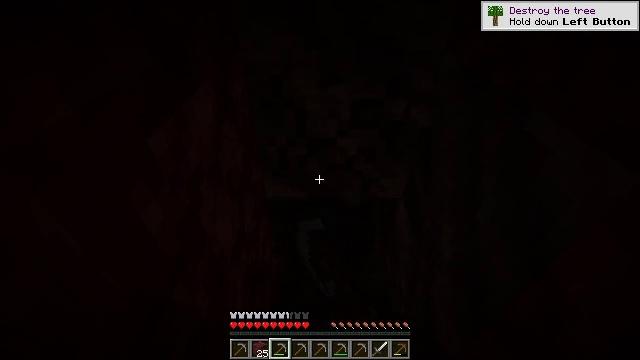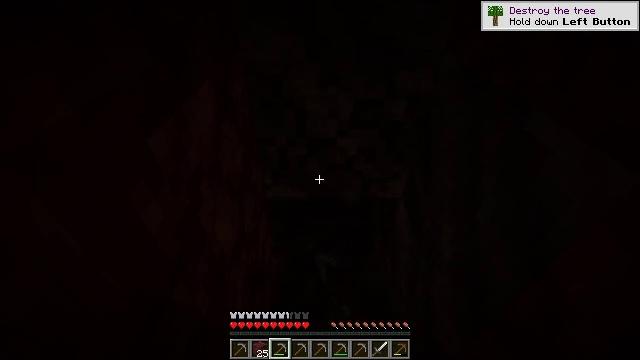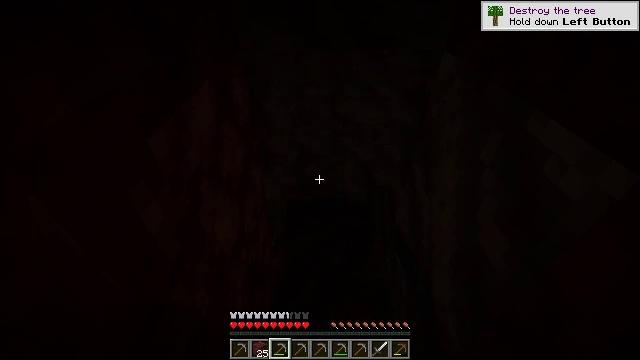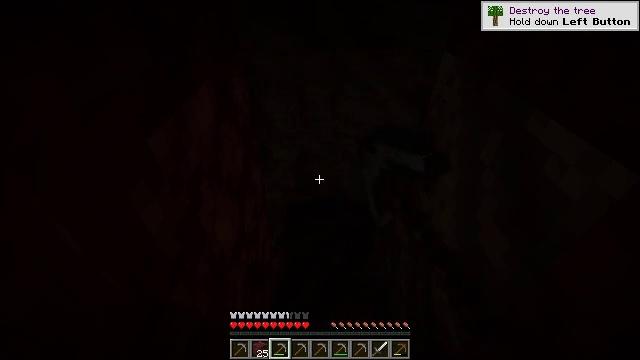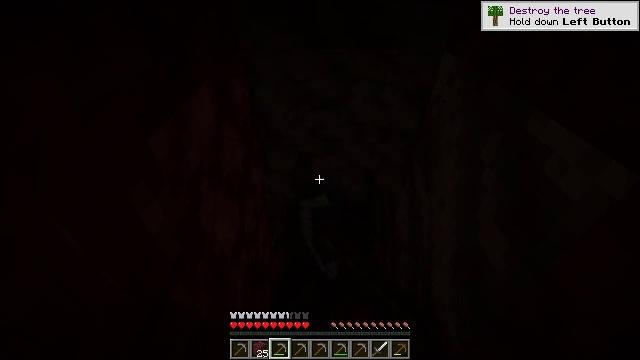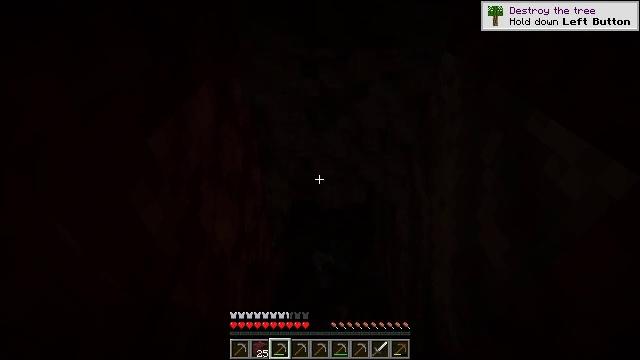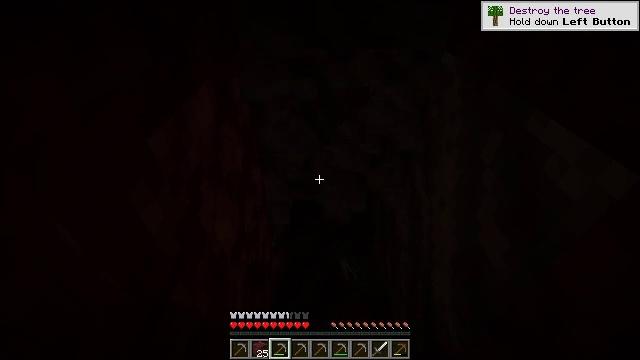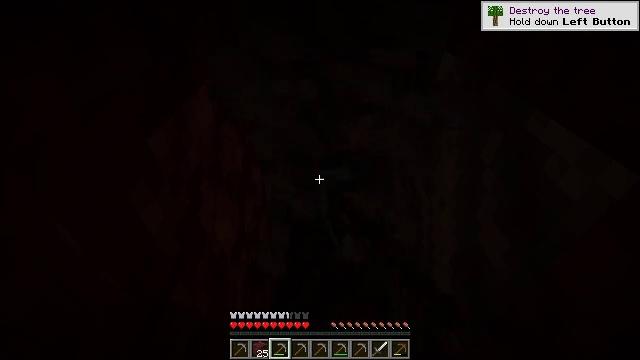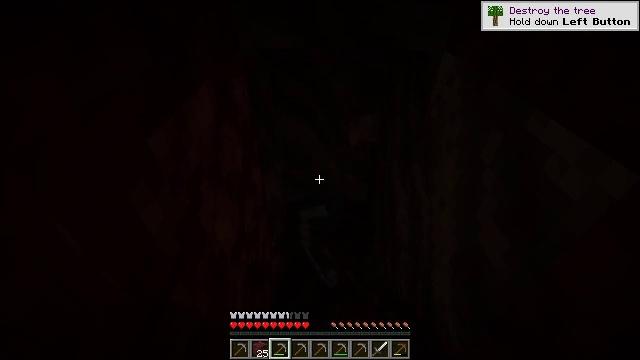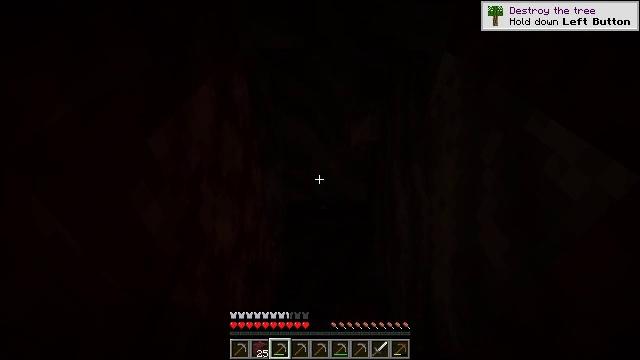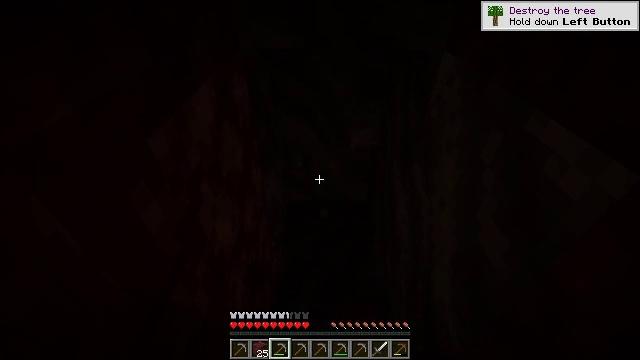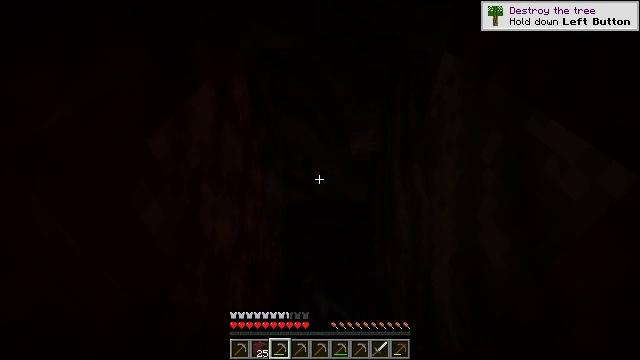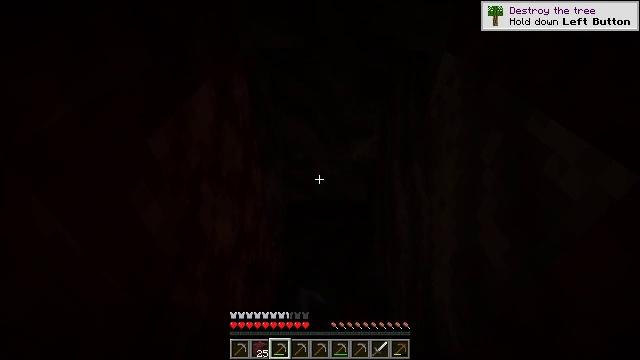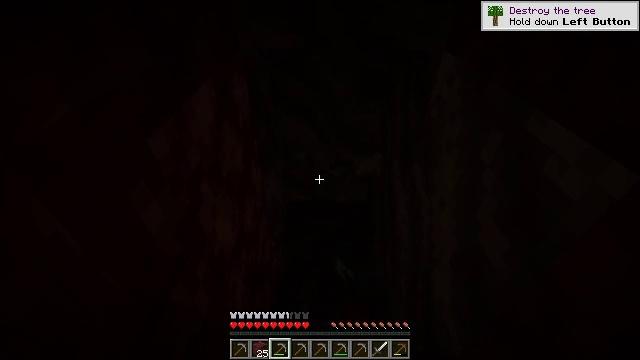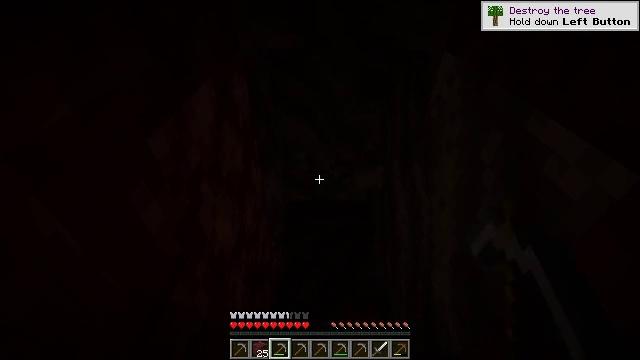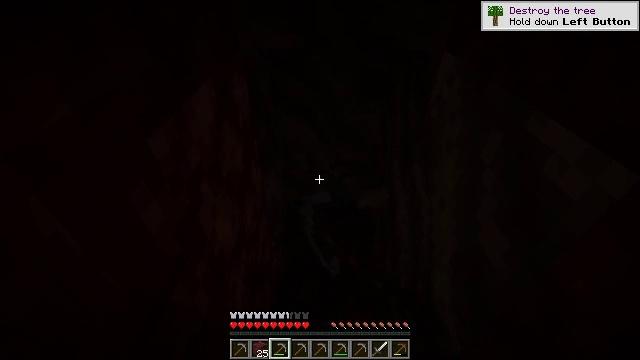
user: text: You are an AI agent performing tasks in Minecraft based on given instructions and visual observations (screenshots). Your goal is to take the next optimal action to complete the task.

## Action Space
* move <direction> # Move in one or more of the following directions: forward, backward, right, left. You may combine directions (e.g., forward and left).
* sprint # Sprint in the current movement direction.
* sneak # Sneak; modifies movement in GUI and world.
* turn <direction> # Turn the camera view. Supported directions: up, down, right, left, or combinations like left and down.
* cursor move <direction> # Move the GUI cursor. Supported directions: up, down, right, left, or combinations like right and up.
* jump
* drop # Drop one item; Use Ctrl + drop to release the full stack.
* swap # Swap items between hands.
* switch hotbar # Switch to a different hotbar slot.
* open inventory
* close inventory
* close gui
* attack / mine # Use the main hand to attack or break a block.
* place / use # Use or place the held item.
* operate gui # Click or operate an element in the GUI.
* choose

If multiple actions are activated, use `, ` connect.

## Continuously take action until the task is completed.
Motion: motion action
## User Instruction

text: Mine soul soil in the Nether.
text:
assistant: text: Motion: attack / mine
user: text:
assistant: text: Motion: attack / mine
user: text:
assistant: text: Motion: attack / mine
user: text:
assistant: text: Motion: attack / mine
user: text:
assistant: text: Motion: attack / mine
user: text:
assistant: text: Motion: attack / mine
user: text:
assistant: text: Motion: attack / mine
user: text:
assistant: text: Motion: attack / mine
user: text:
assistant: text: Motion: attack / mine
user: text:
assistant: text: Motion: attack / mine
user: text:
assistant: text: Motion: attack / mine
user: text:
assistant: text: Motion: attack / mine
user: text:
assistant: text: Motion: attack / mine
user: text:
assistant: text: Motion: attack / mine
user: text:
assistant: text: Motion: attack / mine
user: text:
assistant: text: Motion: attack / mine
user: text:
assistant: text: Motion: attack / mine
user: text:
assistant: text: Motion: attack / mine
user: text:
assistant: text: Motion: attack / mine
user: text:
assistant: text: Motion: attack / mine
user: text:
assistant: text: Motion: attack / mine
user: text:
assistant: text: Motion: attack / mine
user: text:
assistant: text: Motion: attack / mine
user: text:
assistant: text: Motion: attack / mine
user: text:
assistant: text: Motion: attack / mine
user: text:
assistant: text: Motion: attack / mine
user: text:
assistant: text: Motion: attack / mine
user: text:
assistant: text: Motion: attack / mine
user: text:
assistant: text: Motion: attack / mine
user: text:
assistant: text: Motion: attack / mine